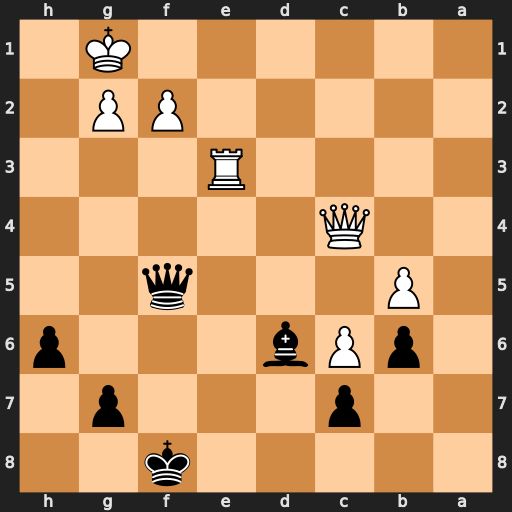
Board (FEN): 5k2/2p3p1/1pPb3p/1P3q2/2Q5/4R3/5PP1/6K1
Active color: b
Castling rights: -
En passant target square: -
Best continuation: Qb1+ Qf1 Bh2+ Kxh2 Qxf1